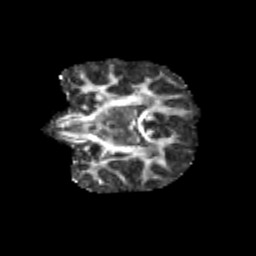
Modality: FA
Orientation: coronal
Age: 10
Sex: male
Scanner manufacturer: siemens
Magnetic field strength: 3 T
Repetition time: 3.8 s
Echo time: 0.07 s